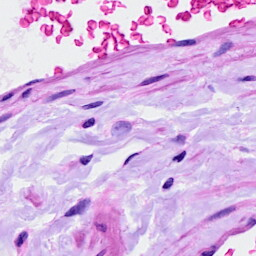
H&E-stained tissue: Ovarian